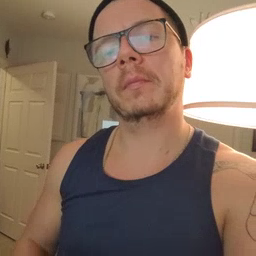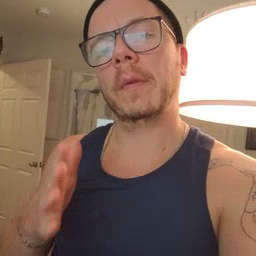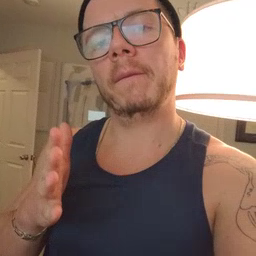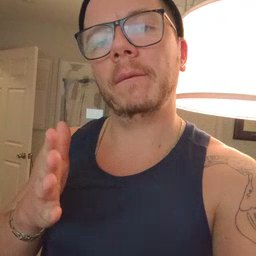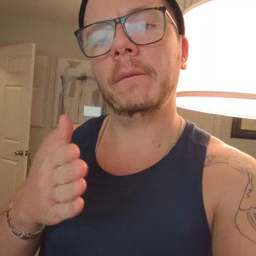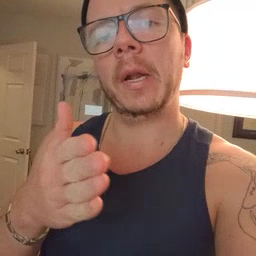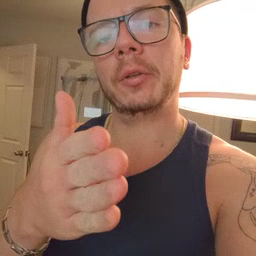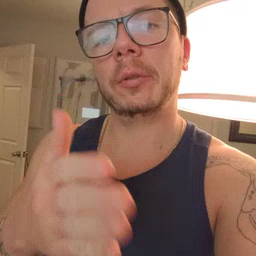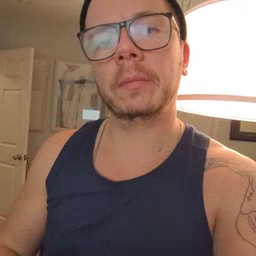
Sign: fish